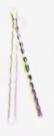
Label: Thalassionema